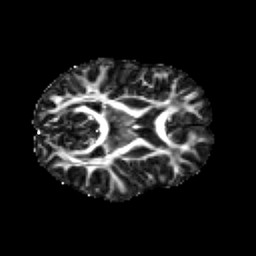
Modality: FA
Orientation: axial
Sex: male
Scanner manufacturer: siemens
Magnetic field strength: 3 T
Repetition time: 5 s
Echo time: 0.071 s